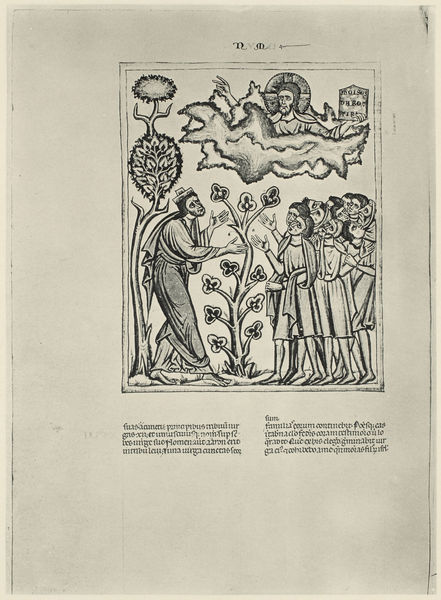
Titel: Manfredi-Bibel aus der Vatikanischen Bibliothek/ codice membranaceo / Manfredbibel
Institution: Rom, Vatikanische Bibliothek
Schlagwörter: baum, blätter, gott, gruppe, mann, wolken, menschen, blume, männer, wolke, bild, strauch, pflanze, schrift, papier, grafik, tafel, inschrift, buch, druck, seite, text, beten, lilie, heiligenschein, christus, jesus, flehen, mittelalter, segen, segnen, erscheinung, ansehen, bitten, latein, schrifttafel, kreuznimbus, segensgestus, pflanuen, mose, buchmalerei, hochschauen, gesetzestafel, schift, buchkunst, 1300, seite jesus